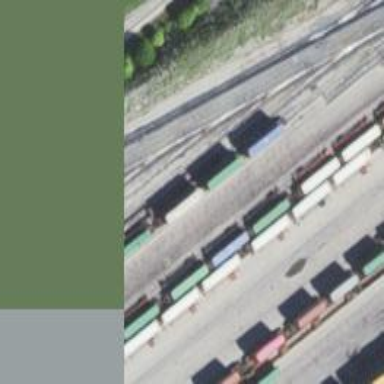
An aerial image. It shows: Railway yard.